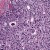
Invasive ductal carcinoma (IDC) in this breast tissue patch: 0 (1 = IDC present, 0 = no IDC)